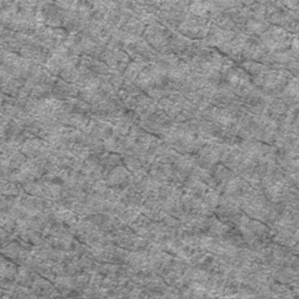
Label: frost